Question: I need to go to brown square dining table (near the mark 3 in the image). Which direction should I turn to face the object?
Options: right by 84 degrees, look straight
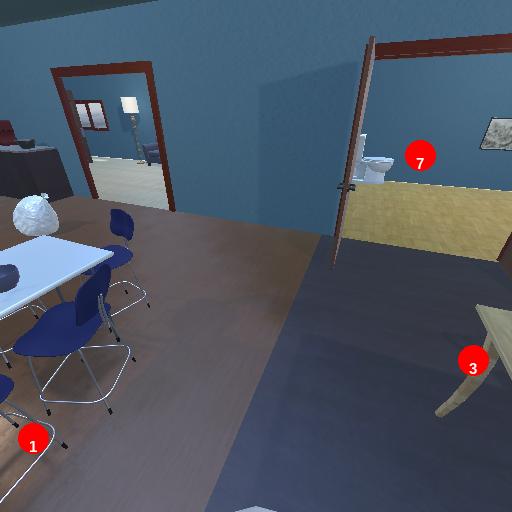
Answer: right by 84 degrees